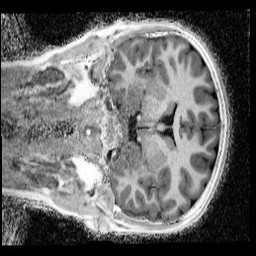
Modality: UNIT1_denoised
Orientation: coronal
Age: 12
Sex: male
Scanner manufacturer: siemens
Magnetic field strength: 3 T
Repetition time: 4 s
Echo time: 0.00299 s